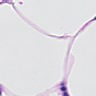
Metastatic tissue present: no